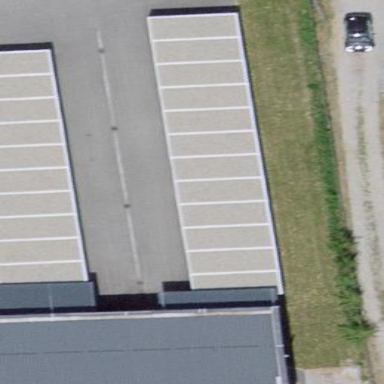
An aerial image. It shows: Group of garages.